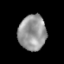
Tissue: lung
Cell type: Epithelial cells
Senescence score: 0.1871
Nuclear area (px): 953
Mean DAPI intensity: 150.951